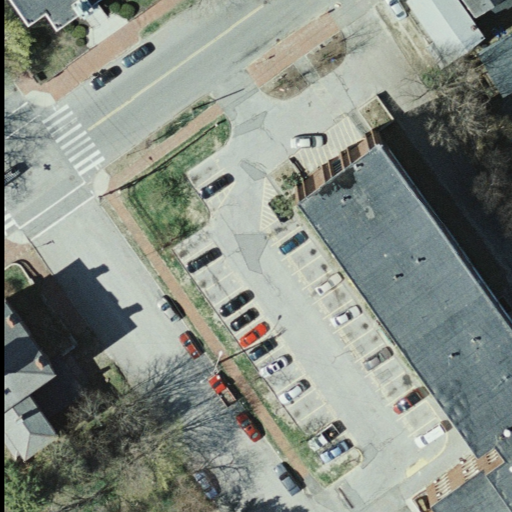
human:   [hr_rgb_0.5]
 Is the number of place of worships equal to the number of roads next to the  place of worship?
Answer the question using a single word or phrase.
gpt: no

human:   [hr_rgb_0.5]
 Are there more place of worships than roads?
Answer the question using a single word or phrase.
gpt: no

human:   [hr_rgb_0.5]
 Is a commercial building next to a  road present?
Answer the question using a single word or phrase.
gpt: no

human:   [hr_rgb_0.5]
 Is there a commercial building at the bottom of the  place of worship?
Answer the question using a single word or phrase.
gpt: no

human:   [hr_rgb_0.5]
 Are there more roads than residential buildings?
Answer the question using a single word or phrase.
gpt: no

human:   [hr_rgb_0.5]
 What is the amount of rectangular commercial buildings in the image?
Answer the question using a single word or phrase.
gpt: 0

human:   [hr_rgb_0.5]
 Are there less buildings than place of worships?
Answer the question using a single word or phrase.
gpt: no

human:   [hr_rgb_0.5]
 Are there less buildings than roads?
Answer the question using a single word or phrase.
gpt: no

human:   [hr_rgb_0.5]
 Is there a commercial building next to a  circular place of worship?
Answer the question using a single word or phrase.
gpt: no

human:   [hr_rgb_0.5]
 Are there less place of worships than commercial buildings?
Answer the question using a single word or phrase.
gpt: no

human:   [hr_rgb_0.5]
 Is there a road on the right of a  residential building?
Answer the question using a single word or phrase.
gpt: no

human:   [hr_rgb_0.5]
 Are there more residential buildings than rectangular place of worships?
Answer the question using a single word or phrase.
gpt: yes

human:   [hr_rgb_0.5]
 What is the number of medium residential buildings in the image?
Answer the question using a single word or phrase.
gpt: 1

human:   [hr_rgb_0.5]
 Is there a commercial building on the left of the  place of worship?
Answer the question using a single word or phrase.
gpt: no

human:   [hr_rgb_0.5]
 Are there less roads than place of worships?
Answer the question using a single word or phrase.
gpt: no

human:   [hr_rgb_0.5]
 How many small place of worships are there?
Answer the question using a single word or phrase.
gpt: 1

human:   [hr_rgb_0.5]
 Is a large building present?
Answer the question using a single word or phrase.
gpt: yes

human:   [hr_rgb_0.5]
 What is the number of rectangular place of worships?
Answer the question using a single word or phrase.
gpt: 1

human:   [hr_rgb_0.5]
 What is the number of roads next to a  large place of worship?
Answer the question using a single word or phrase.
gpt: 0

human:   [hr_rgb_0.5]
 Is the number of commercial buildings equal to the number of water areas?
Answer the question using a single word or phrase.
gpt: yes

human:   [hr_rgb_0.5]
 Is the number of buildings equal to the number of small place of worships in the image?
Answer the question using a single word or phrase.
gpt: no

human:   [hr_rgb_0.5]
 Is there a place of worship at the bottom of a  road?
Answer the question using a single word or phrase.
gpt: no

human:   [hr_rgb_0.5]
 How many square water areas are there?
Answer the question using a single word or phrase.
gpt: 0

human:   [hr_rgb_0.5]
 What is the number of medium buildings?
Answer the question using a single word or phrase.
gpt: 1

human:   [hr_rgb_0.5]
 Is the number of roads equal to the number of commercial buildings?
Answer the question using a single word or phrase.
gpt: no

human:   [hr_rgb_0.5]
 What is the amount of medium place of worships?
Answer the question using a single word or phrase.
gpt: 0

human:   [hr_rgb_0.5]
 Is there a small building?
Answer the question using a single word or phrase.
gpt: yes

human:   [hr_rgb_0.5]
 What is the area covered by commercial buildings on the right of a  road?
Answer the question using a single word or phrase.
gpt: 0m2

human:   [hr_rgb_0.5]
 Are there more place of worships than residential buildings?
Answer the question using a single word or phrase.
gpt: no

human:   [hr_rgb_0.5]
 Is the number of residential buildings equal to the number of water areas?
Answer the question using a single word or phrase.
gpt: no

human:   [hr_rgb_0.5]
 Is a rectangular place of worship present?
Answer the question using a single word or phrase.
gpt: yes

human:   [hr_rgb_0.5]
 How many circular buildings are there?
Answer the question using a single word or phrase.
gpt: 0

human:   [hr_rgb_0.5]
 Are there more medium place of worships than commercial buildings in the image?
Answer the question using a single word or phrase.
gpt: no

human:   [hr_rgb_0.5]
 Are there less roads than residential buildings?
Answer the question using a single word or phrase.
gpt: no

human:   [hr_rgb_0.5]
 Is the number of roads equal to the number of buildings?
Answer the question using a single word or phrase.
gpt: yes

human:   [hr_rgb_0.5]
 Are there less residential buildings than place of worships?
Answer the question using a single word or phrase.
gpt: no